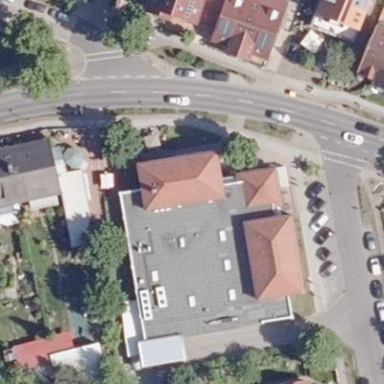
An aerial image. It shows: Pyramidal-roofed retail building housing supermarket.